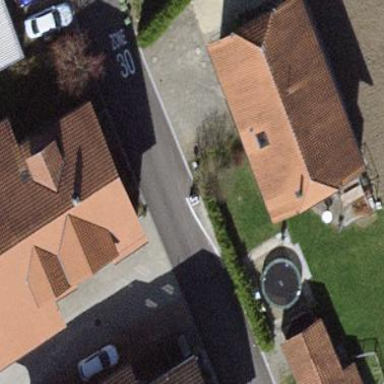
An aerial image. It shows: Detached building with half-hipped roof shape.